Interaction volume radius: 5 \u00c5
Interaction volume height: 35 \u00c5
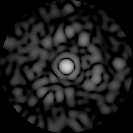
Disorder parameter: 0.8149